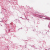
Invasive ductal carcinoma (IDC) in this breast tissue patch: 0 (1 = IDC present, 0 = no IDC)